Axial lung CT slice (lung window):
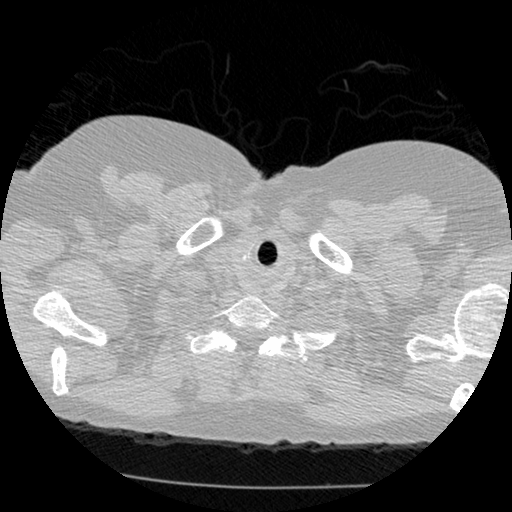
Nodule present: no